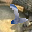
Label: 2